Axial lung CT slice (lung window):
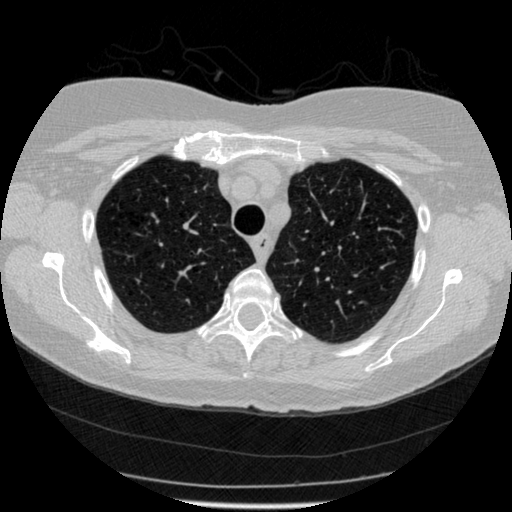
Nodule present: no